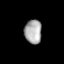
Tissue: lung
Cell type: Epithelial cells
Senescence score: 0.189
Nuclear area (px): 404
Mean DAPI intensity: 168.822